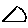
Label: triangle